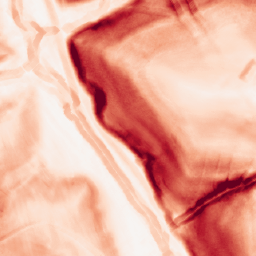
Category: morphological
Decomposition family: morphological_gradient
Decomposition parameters: size: 5
shape: diamond
Upsampling method: nearest
Upsampling parameters: scale: 2
Upsampling scale: 2